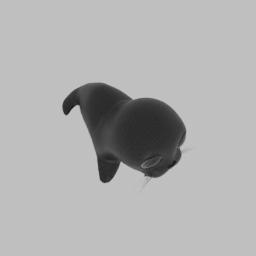
Label: animals